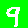
Digit: 9